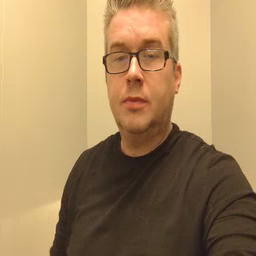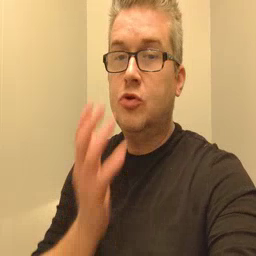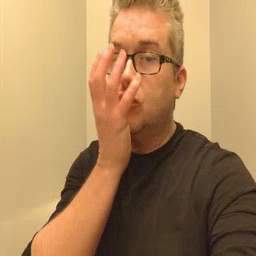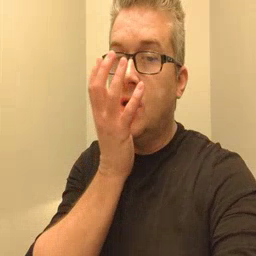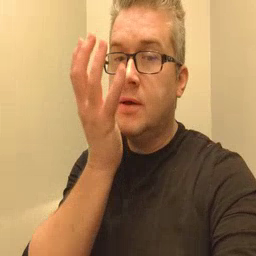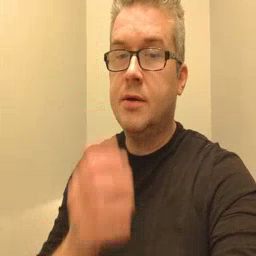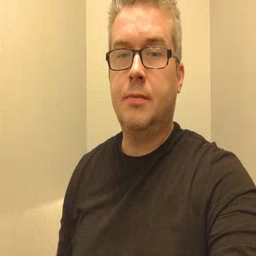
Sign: grass